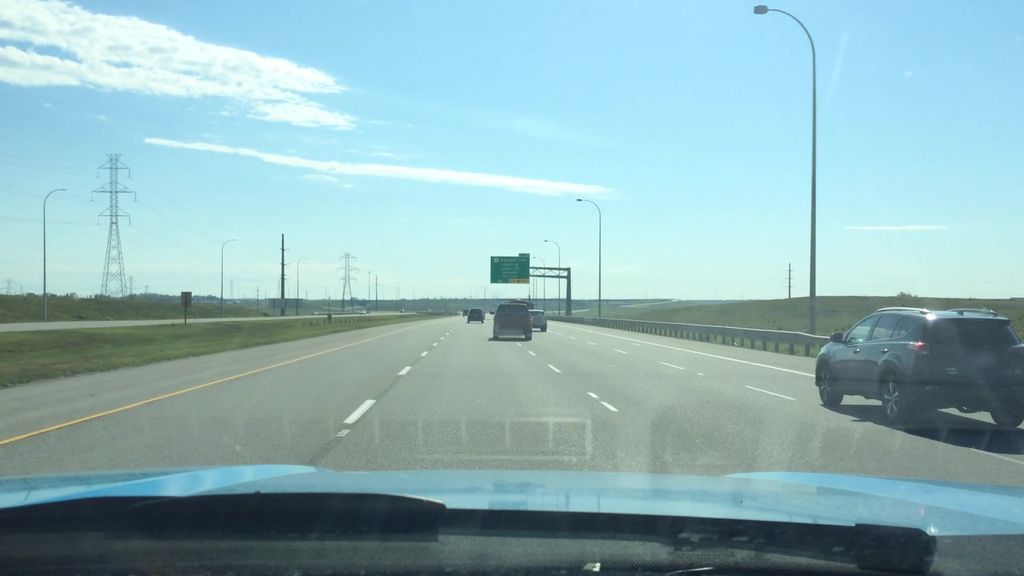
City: calgary